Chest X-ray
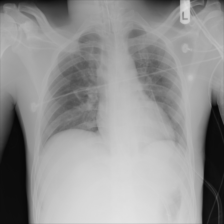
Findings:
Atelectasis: negative
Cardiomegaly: negative
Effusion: negative
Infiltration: negative
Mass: negative
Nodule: negative
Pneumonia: negative
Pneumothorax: negative
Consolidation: negative
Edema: negative
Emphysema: negative
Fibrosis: negative
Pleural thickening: negative
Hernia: negative